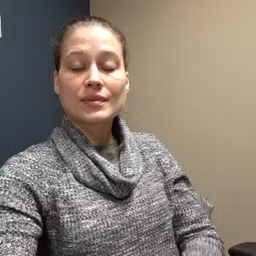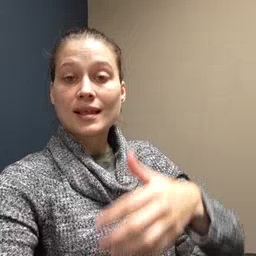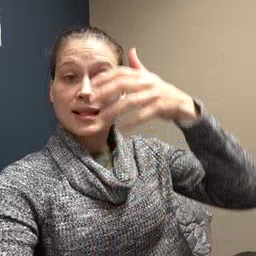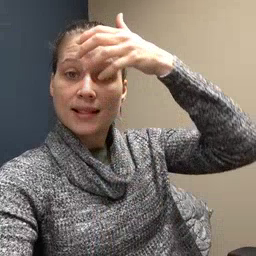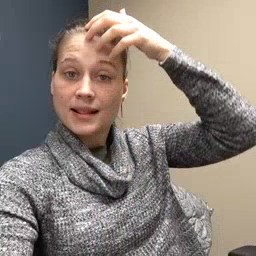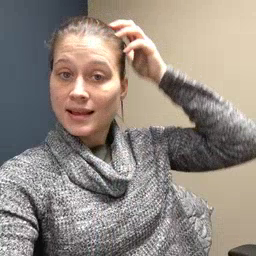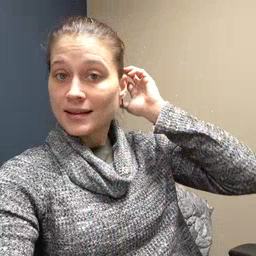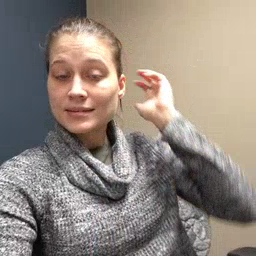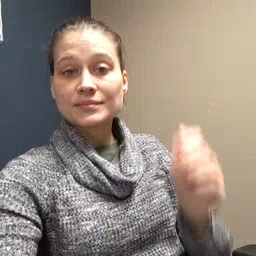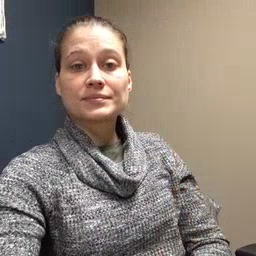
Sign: lion